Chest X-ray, PA view. Patient: 49 years old, sex M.
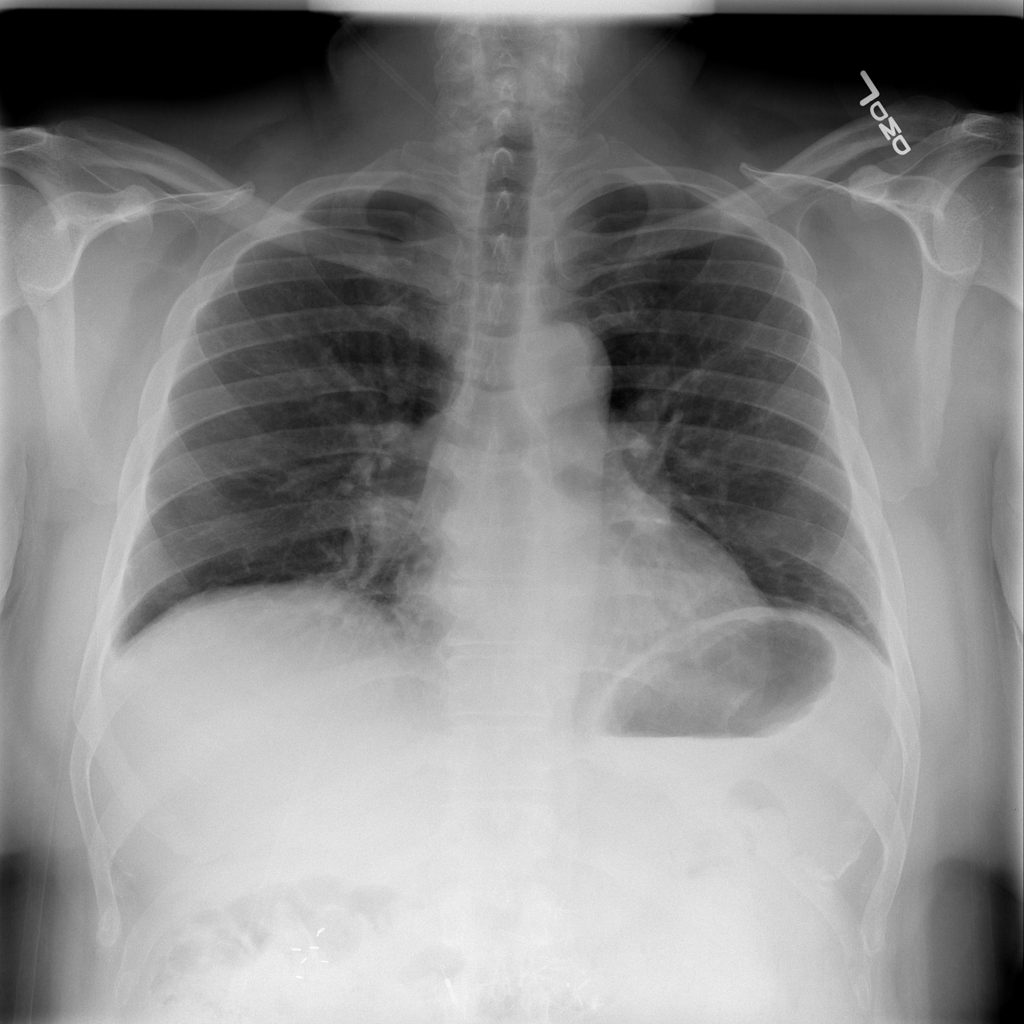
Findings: No Finding